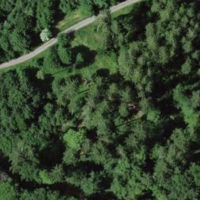
EUNIS habitat code: 43
Species observed at this site:
Sorbus aucuparia